Field crop: maize
Growth stage: 1
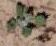
Species: chenopodium